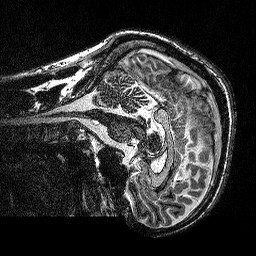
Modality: MP2RAGE
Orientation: sagittal
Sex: male
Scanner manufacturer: siemens
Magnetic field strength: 3 T
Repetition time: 5 s
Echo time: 0.00292 s